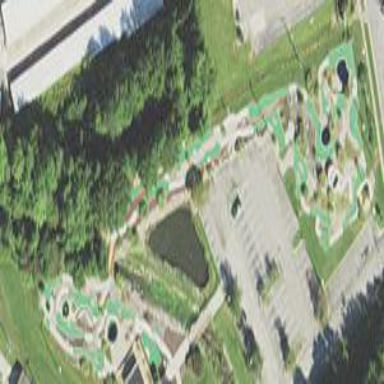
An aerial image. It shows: Miniature golf course.